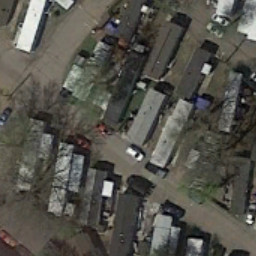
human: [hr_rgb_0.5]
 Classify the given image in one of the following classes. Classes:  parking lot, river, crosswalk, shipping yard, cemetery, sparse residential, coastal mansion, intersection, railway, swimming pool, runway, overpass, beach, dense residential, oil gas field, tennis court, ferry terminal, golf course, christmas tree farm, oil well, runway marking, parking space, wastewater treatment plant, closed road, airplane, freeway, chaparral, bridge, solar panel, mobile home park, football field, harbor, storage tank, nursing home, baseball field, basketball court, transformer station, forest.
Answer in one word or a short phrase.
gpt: mobile home park